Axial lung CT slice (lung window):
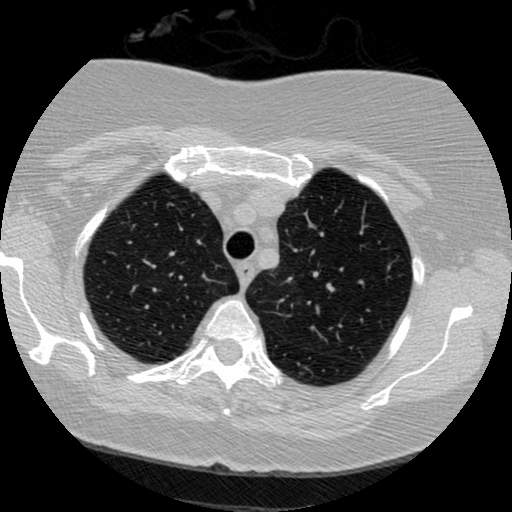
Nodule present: no